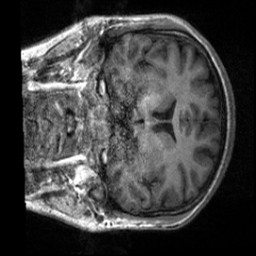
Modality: T1w
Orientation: coronal
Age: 21
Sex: female
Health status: healthy
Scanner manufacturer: siemens
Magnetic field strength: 3 T
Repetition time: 2 s
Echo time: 0.00232 s